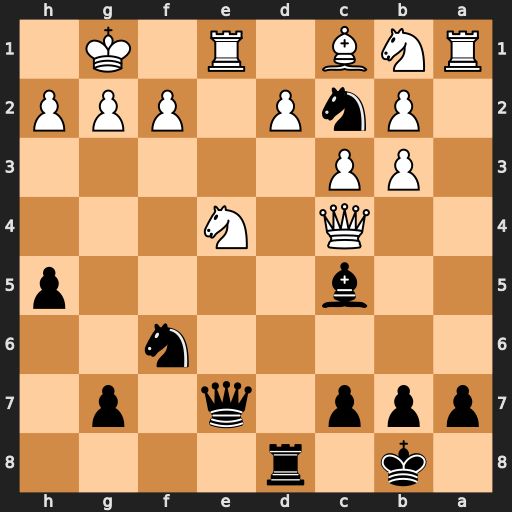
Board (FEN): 1k1r4/ppp1q1p1/5n2/2b4p/2Q1N3/1PP5/1PnP1PPP/RNB1R1K1
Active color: b
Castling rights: -
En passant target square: -
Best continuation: Bxf2+ Kxf2 Ng4+ Kg1 Qh4 h3 Qxe1+ Qf1 Qxf1+